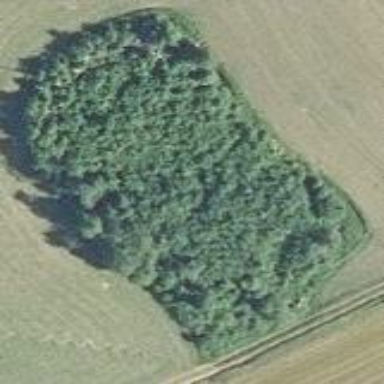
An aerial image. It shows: Forest area.